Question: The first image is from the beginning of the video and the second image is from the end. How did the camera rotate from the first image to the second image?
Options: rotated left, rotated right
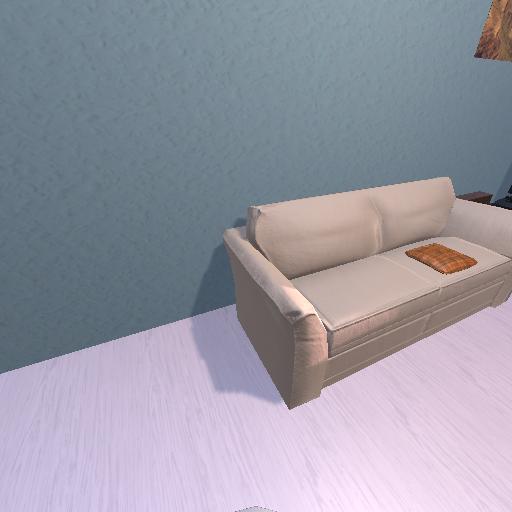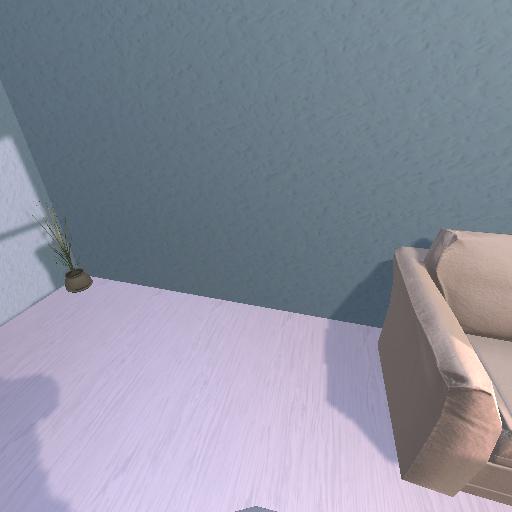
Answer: rotated left